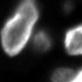
Tissue sample: ovarian
Magnification: 2.5x
Cell type: Ovary cancer cells
Senescence state: senescent